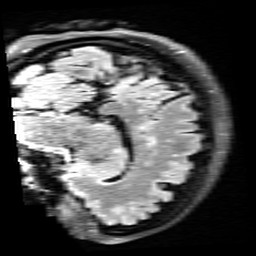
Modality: FLAIR
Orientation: sagittal
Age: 37
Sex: female
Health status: healthy
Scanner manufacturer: siemens
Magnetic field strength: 3 T
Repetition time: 9 s
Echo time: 0.088 s